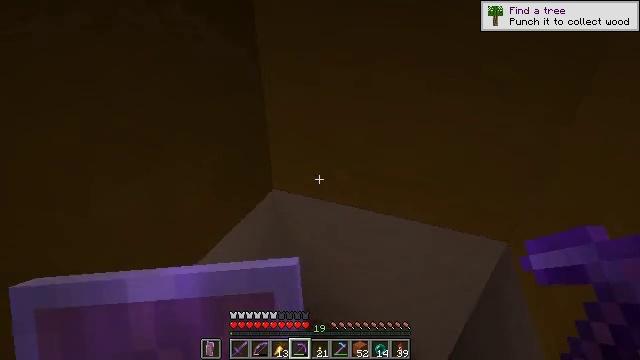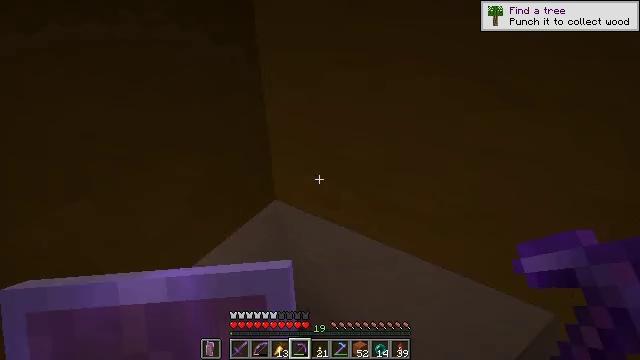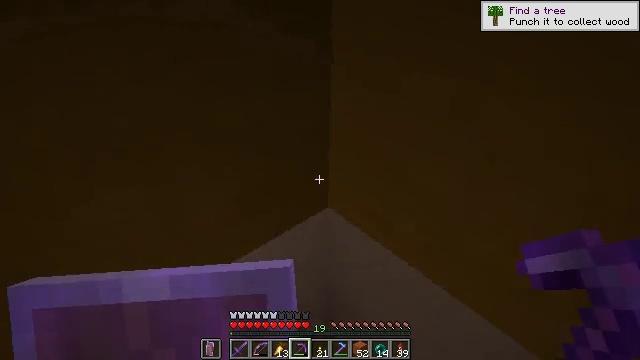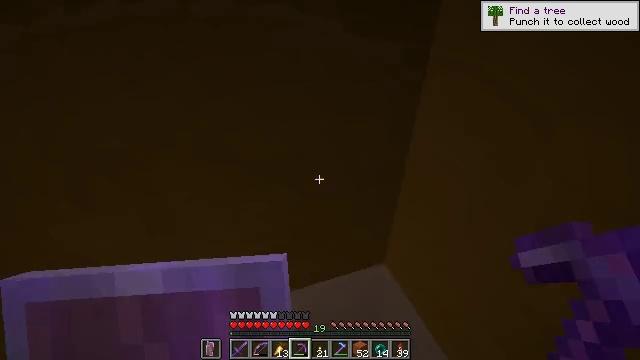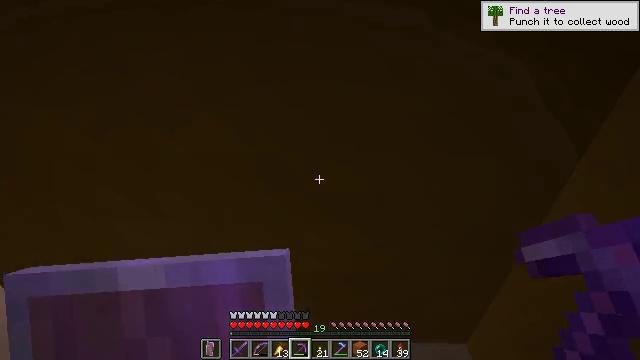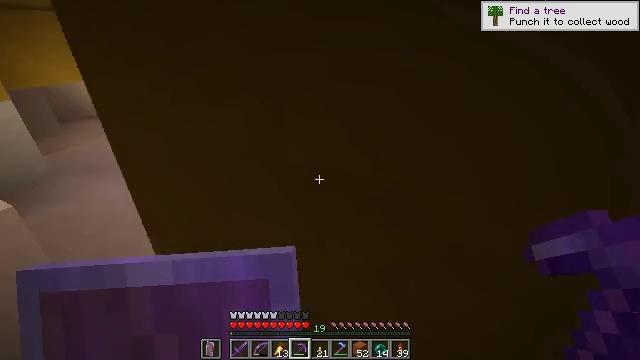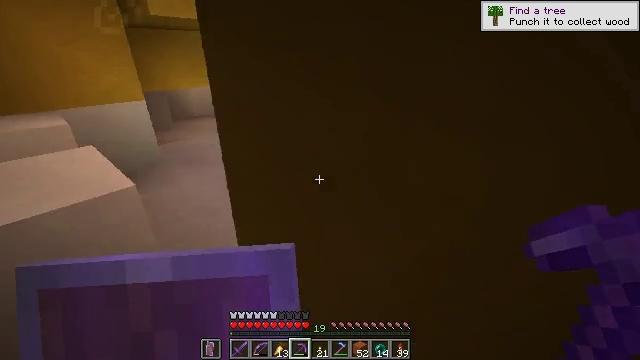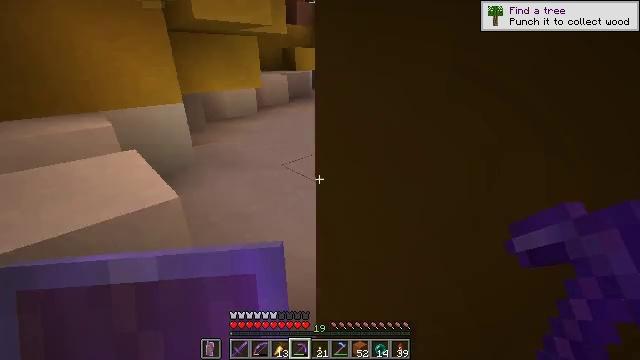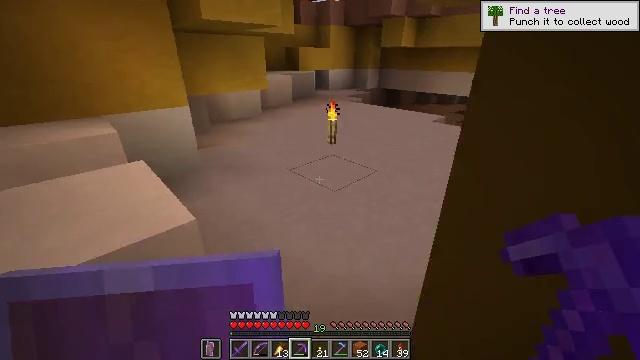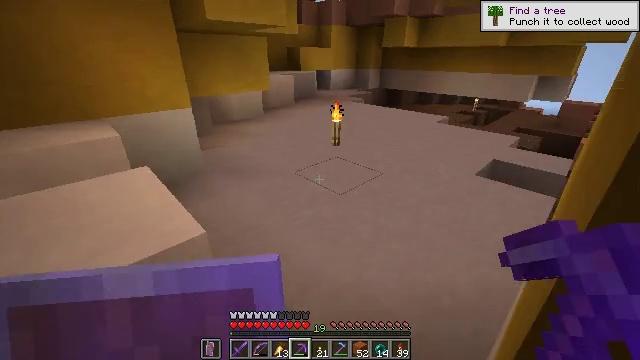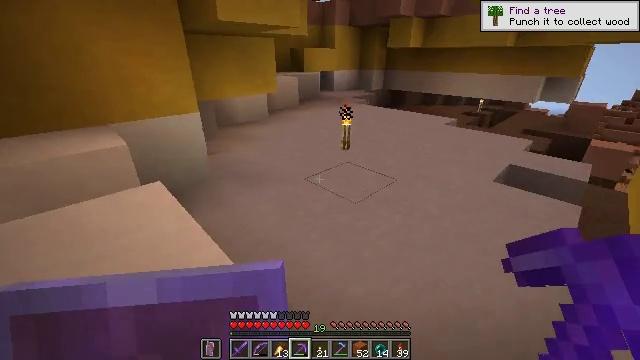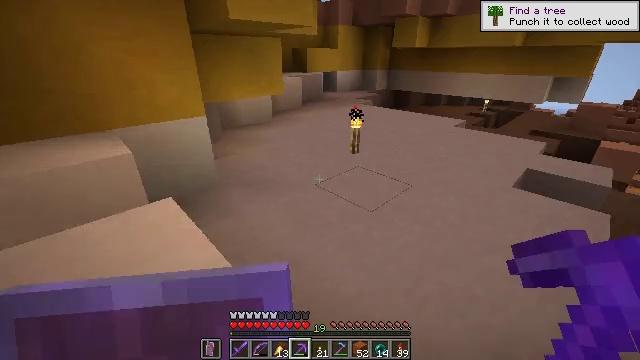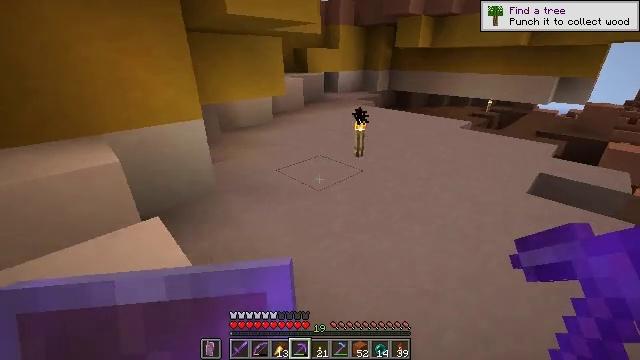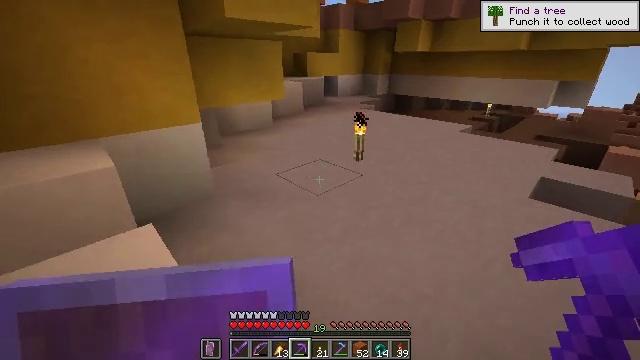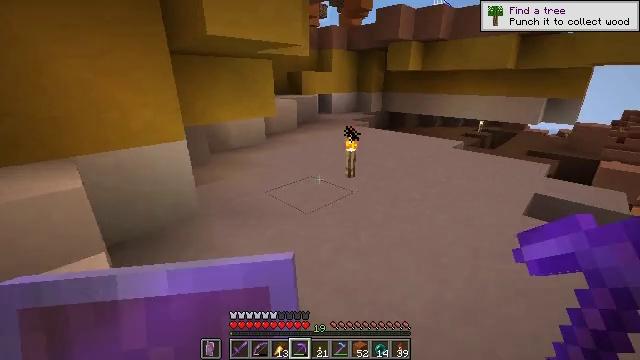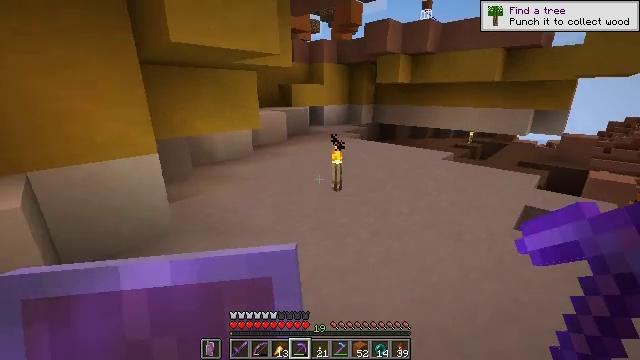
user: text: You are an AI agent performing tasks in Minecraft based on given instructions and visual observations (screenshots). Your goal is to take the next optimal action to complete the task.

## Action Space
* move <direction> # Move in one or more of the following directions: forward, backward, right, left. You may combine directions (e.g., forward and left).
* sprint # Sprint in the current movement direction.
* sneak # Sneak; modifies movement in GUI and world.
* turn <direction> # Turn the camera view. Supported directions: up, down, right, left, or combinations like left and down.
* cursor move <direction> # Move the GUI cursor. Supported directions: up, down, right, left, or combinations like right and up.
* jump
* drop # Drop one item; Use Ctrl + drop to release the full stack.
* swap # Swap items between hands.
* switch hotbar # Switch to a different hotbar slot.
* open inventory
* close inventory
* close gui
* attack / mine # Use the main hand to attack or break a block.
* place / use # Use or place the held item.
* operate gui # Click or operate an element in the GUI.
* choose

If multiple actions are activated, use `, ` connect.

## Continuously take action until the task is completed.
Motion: motion action
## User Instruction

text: Gather terracotta from the structure.
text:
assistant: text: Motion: move forward, turn left and down
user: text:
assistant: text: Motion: move forward, turn left and down
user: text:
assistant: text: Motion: move forward, turn left
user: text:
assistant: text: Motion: move forward and move left, turn left and up
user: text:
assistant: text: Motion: move forward and move left, turn left and up
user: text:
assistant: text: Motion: move forward and move left, turn left and up
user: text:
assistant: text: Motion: move forward and move left, turn left
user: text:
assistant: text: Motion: move forward and move left
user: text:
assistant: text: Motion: move forward and move left
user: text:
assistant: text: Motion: move forward and move left
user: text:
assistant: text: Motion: move forward
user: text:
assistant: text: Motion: move forward
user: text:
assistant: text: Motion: move forward
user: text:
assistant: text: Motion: move forward, turn up
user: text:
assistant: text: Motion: move forward, turn right and up
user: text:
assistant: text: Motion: move forward, turn up
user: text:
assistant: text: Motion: move forward
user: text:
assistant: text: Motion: move forward
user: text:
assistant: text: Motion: move forward
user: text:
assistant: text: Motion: move forward
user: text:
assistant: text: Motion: move forward
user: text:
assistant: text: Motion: move forward
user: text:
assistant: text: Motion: move forward
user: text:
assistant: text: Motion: move forward
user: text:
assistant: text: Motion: move forward, turn right
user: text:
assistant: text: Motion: move forward, turn right and up
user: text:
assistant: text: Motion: move forward, turn right and up
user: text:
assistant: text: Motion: turn right
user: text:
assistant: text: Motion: turn left and up
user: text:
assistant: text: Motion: turn left and up